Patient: sex M, age 75
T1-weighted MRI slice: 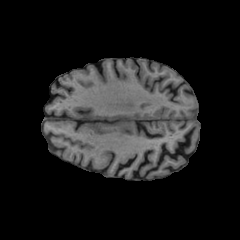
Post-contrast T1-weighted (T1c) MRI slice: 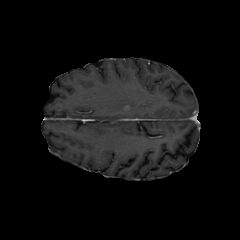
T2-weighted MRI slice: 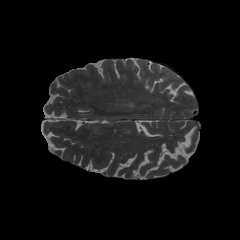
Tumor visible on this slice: yes
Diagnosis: Glioblastoma, IDH-wildtype
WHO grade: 4